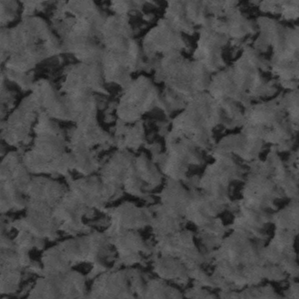
Label: frost